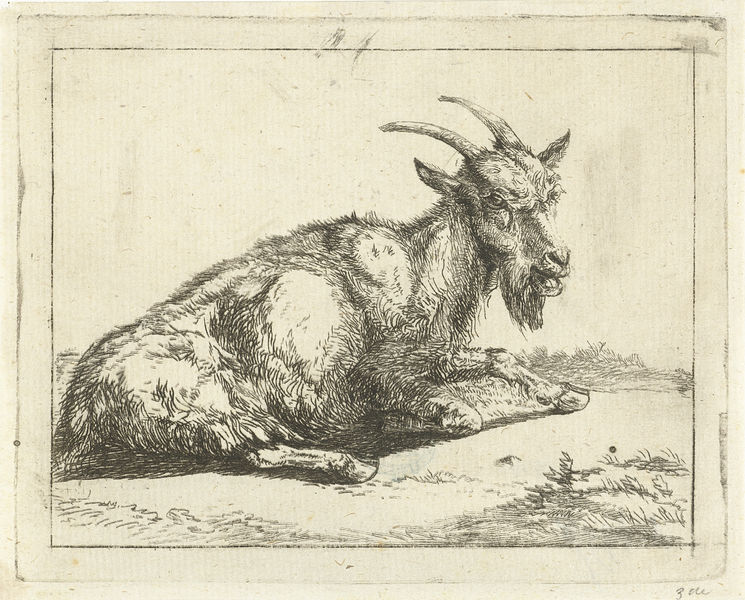
Titel: Geit
Künstler: Jan Dasveldt
Standort: Amsterdam
Institution: Rijksmuseum
Schlagwörter: white, black, gray, grey, hair, nose, old, print, sky, ear, field, eyes, male, grass, drawing, paper, black and white, frame, fur, mouth, etching, beard, meadow, leaves, ink, ground, ears, animal, eye, legs, hoof, horns, lying, resting, goat, hooves, ram, dutch, help, hoofs, pointed, dürer, leg, hurt, lying down, belly, laying, printmaking, question, linework, muzzle, hairy, gat, billy, 염소가 앉아있다, 염소는 졸려보인다, 살이쪘다, 배부르겠다, 나도 염소먹고싶다, 뿔이 예쁘네, 털이 많구나, 왜 흑백이지, 다 하고나서 택배 부쳐야한다, 귀찮다, 발굽이 멋있다, 음메, when you ate too much